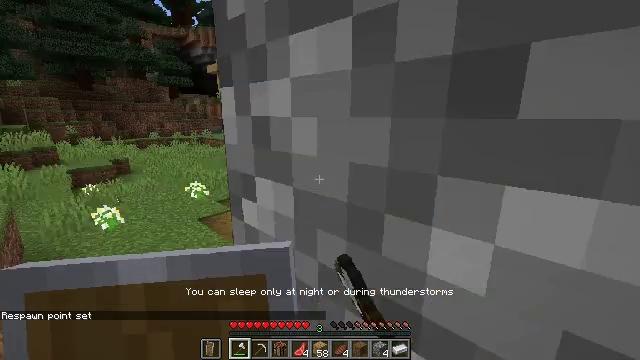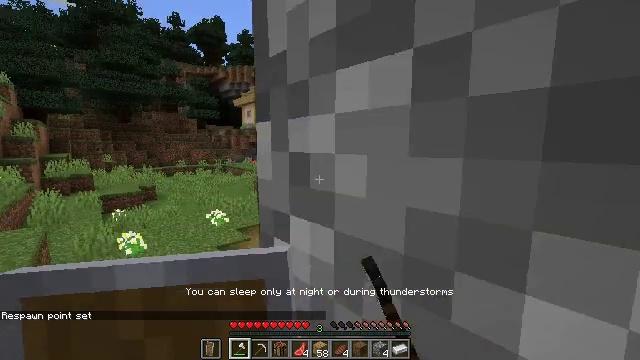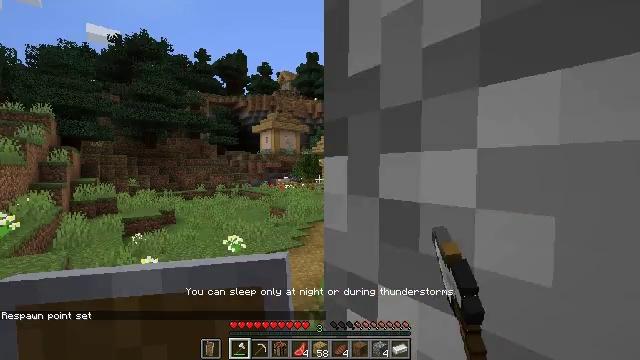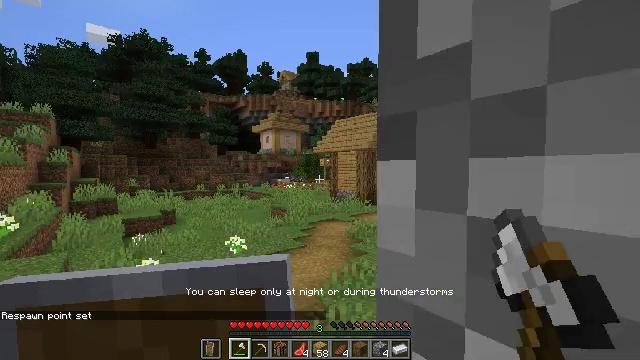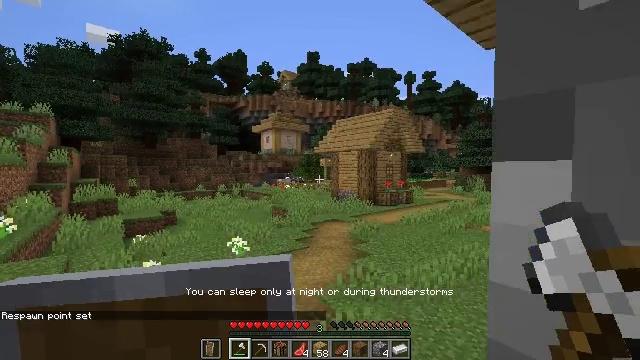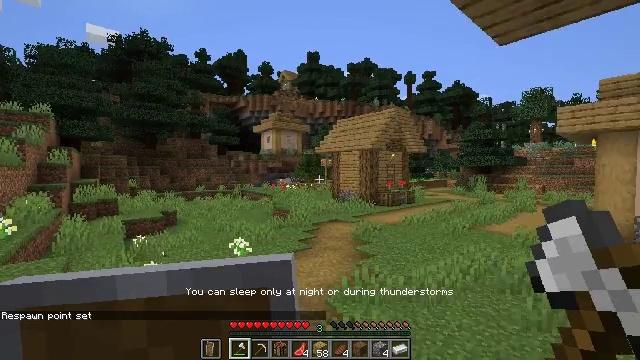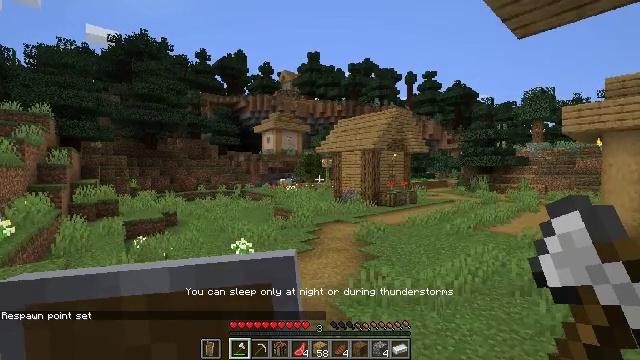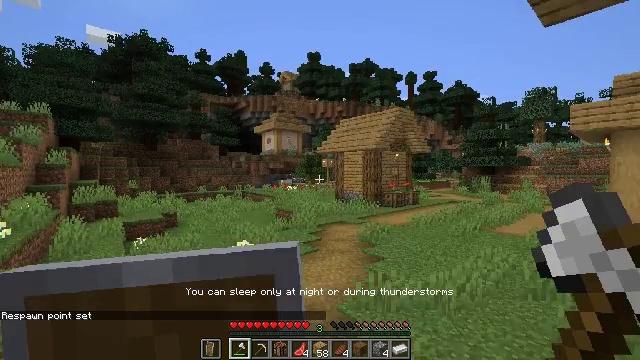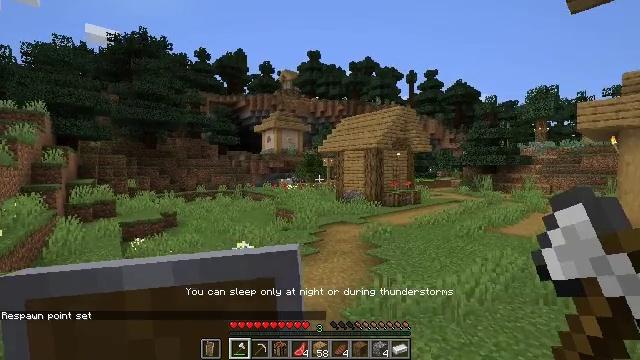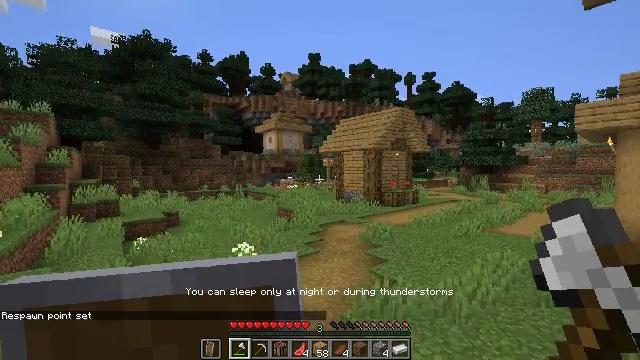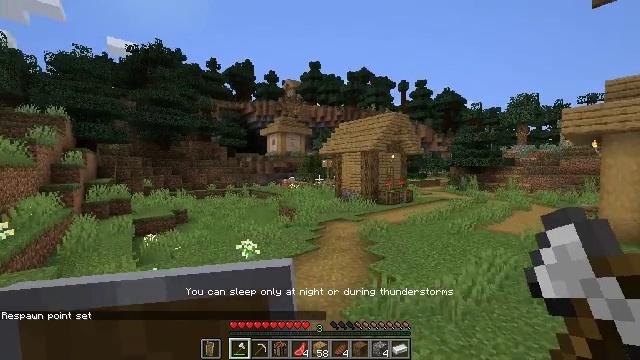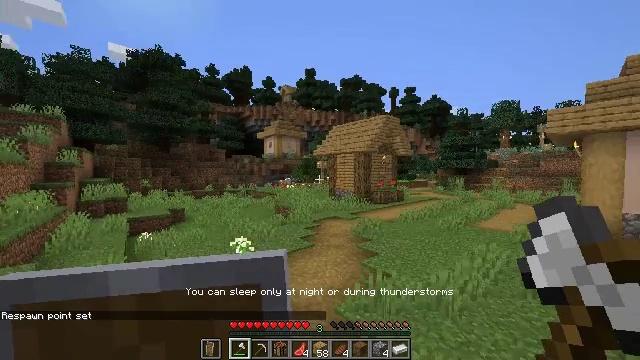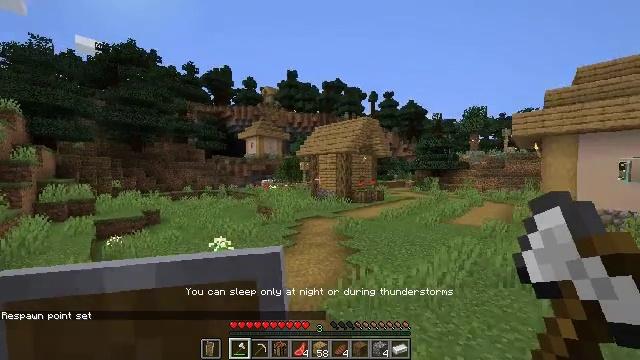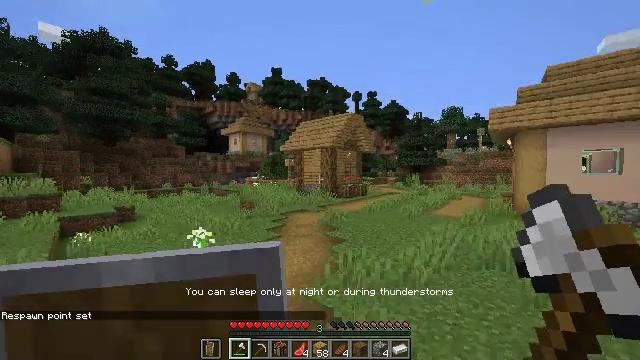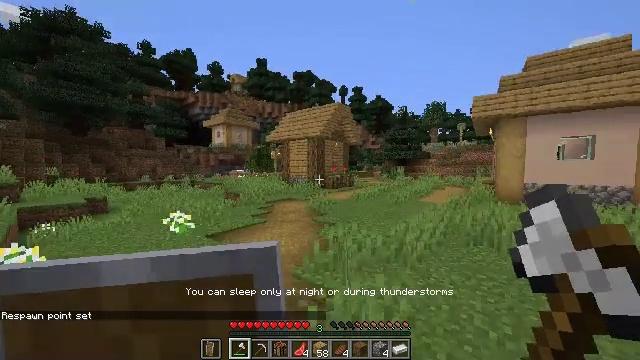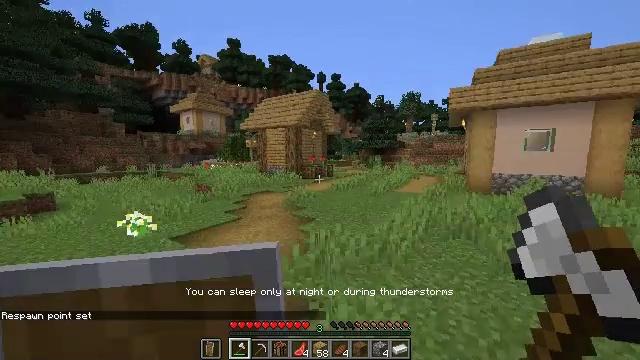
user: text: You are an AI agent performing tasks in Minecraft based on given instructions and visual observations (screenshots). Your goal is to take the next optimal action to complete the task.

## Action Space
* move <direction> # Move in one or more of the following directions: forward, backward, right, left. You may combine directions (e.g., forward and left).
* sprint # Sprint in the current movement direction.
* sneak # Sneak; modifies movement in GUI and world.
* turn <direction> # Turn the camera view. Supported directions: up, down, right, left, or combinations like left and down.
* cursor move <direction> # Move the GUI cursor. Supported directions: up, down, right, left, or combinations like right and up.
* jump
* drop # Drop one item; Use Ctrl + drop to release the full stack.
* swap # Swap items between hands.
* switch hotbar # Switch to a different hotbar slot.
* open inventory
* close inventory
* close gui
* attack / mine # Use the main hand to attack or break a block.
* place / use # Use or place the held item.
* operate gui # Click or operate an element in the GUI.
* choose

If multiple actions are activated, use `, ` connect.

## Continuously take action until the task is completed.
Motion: motion action
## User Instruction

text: Gather the composter from your farm.
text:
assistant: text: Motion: move forward, turn left and up
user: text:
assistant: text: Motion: move forward, turn left and up
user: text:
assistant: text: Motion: move forward, sprint
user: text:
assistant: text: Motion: move forward, sprint
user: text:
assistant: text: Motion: move forward, sprint
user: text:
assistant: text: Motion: move forward, sprint
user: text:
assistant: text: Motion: move forward, sprint
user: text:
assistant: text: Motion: move forward, sprint
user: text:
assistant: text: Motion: move forward, sprint
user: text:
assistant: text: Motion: move forward, sprint
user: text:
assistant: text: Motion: move forward, sprint, turn right
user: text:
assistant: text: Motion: move forward, sprint, turn right
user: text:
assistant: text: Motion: move forward, sprint, turn right
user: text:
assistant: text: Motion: move forward, sprint, turn right and down, jump
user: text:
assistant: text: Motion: move forward, sprint, turn right and down, jump
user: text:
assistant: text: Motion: move forward, sprint, turn right, jump
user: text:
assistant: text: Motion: move forward, sprint, jump
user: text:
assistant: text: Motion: move forward, sprint, jump
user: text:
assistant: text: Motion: move forward, sprint, jump
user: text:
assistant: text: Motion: move forward, sprint, jump
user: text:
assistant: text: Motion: move forward, sprint, jump
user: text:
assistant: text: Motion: move forward, sprint, turn right, jump
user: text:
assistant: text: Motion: move forward, sprint, turn right, jump
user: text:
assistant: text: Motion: move forward, sprint, jump
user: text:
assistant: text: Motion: move forward, sprint, jump
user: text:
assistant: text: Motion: move forward, sprint, jump
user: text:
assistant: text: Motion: move forward, sprint, jump
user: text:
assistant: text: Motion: move forward, sprint, jump
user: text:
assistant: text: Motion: move forward, sprint, turn right, jump
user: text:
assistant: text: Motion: move forward, sprint, turn right, jump